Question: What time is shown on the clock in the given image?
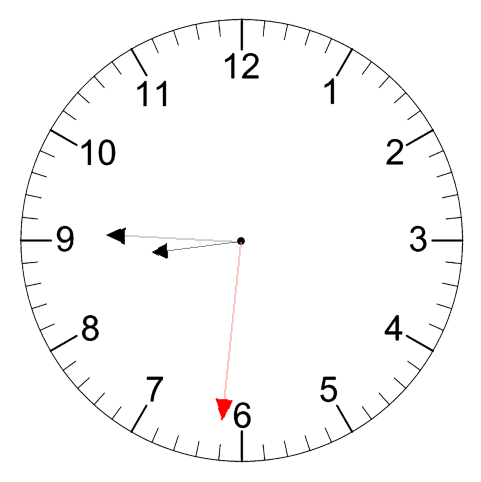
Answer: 08:45:31